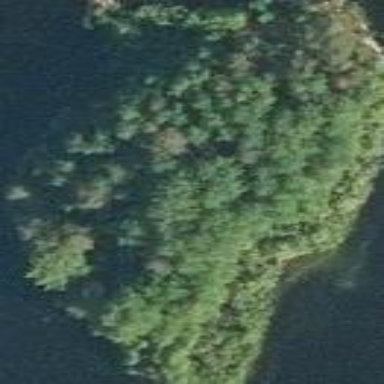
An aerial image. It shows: Island.